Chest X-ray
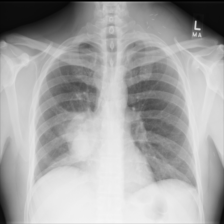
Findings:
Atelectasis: positive
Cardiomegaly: negative
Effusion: negative
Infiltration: negative
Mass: positive
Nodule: negative
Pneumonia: negative
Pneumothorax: negative
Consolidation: negative
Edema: negative
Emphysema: negative
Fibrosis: negative
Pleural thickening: negative
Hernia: negative